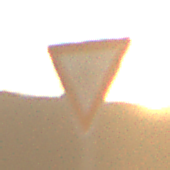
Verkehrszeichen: VorfahrtGewaehren
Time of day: SunriseSunset
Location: Outdoor (RoadRail)
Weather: PartlyCloudy
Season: NotSpecified
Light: Natural